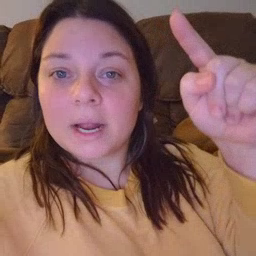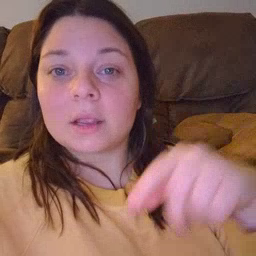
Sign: penny